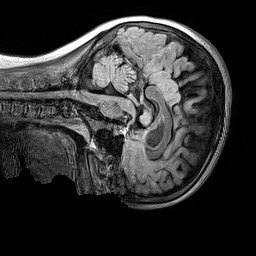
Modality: FLAIR
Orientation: sagittal
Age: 11
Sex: male
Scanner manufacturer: siemens
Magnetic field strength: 3 T
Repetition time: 5 s
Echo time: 0.388 s